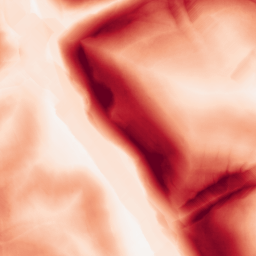
Category: morphological
Decomposition family: morphological_gradient
Decomposition parameters: size: 15
shape: diamond
Upsampling method: sinc_hamming
Upsampling parameters: scale: 4
kernel_size: 16
Upsampling scale: 4